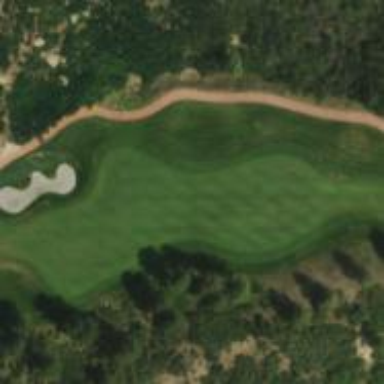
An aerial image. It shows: Golf fairway surrounded by grass.